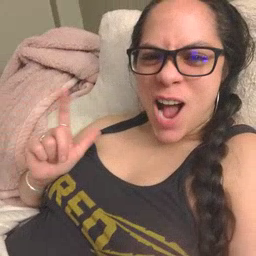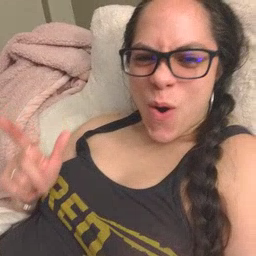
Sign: cowboy